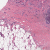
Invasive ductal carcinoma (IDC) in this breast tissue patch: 0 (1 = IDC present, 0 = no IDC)